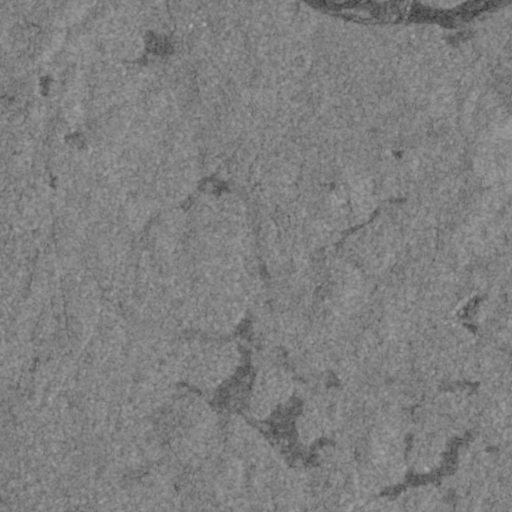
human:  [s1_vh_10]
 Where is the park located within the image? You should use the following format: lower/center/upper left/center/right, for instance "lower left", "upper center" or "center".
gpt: The park is located in the center of the image.
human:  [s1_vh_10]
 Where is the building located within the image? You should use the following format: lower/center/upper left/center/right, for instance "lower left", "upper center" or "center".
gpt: There is no building in the image.

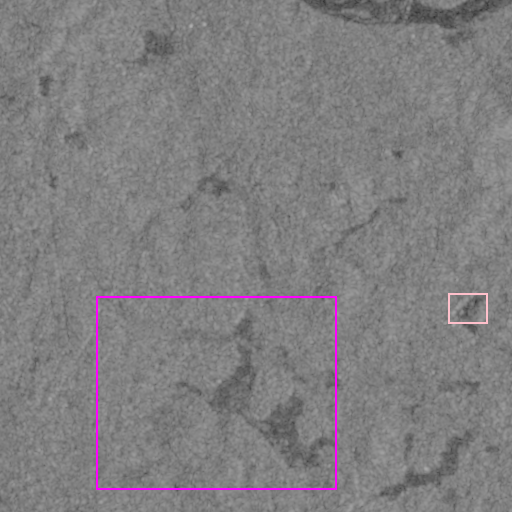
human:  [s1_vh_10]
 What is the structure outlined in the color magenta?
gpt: The structure outlined in magenta is a crop field.
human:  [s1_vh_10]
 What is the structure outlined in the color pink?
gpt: The structure outlined in pink is a quarry.
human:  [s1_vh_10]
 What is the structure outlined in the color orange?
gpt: There is no orange outline.